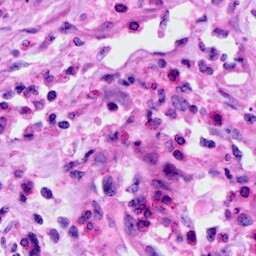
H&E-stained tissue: Cervix